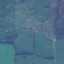
Land use / land cover: Pasture